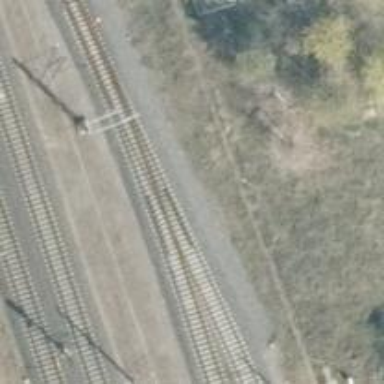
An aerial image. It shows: Railway track with contact line for electrification.